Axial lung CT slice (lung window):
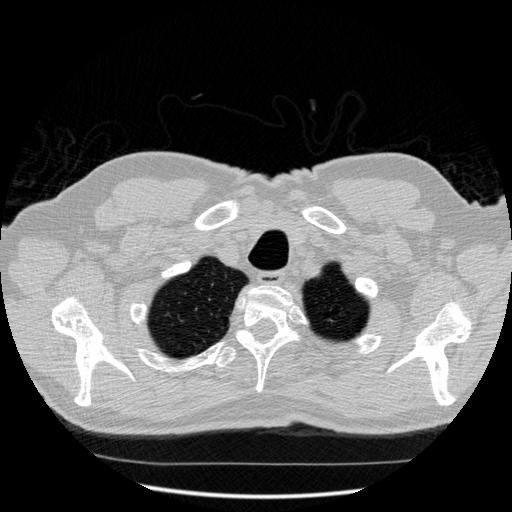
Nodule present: no